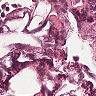
Metastatic tissue present: no